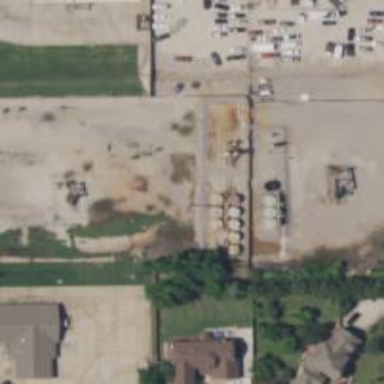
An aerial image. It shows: Storage tank that is man-made.